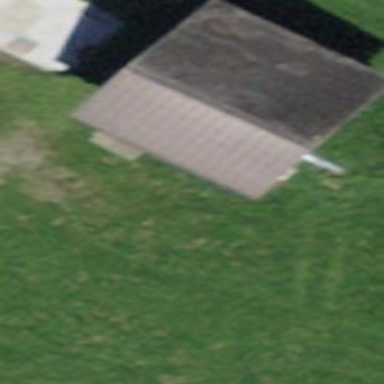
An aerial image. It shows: Barn.